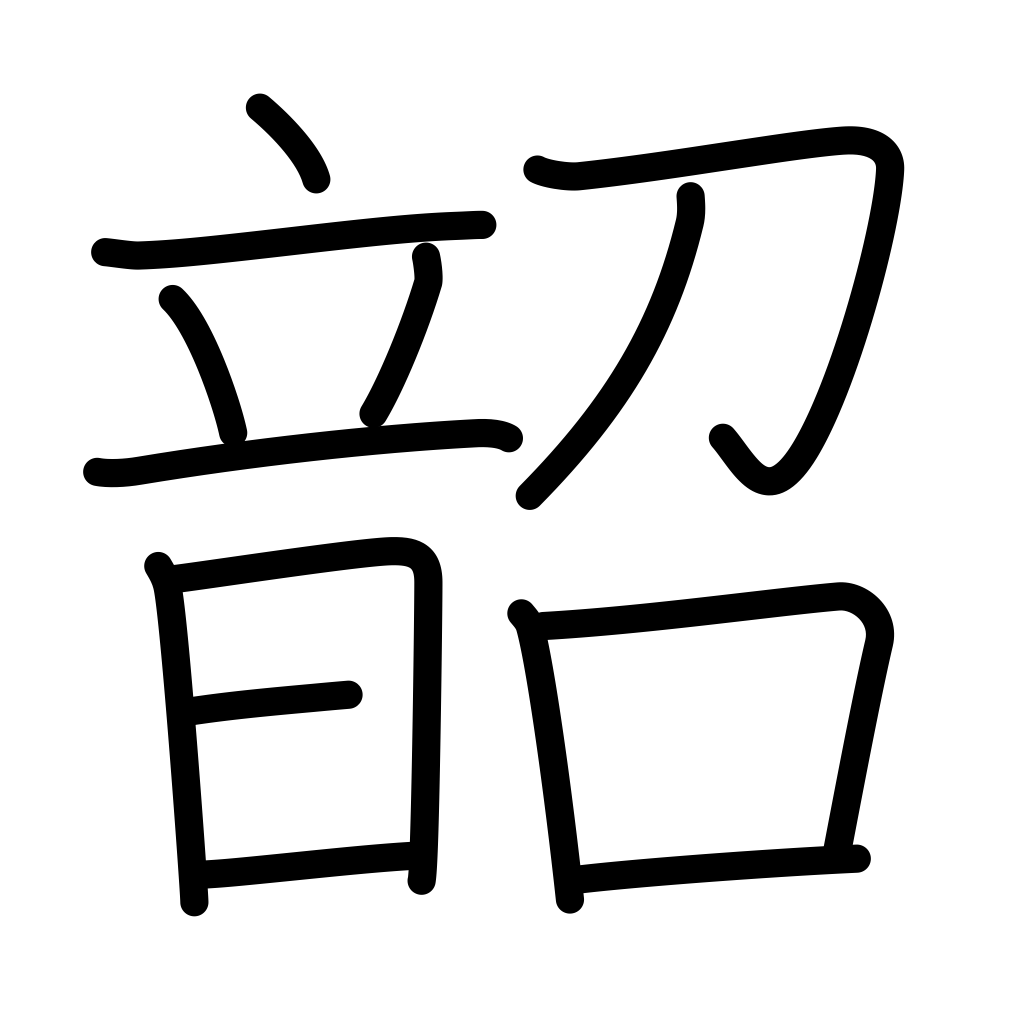
Meaning: beautiful, emperor Shun's music